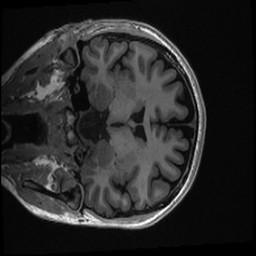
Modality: T1w
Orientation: coronal
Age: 30
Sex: female